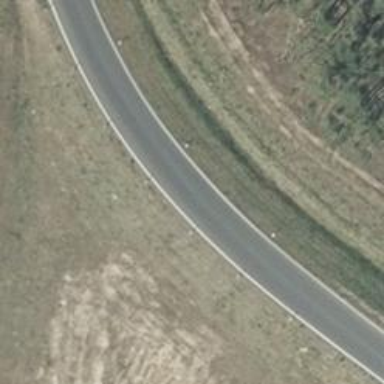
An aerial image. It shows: Trunk link highway.